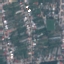
Land use / land cover: Residential